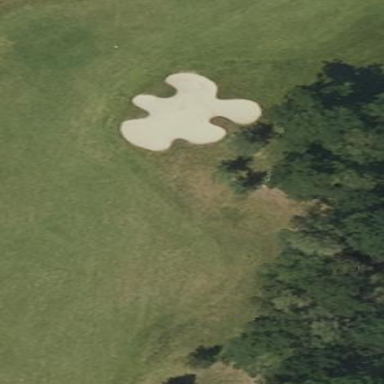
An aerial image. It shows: Golf fairway in the image.